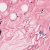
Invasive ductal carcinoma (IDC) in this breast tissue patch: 0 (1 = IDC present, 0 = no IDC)